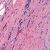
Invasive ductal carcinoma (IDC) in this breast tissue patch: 0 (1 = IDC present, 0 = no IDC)